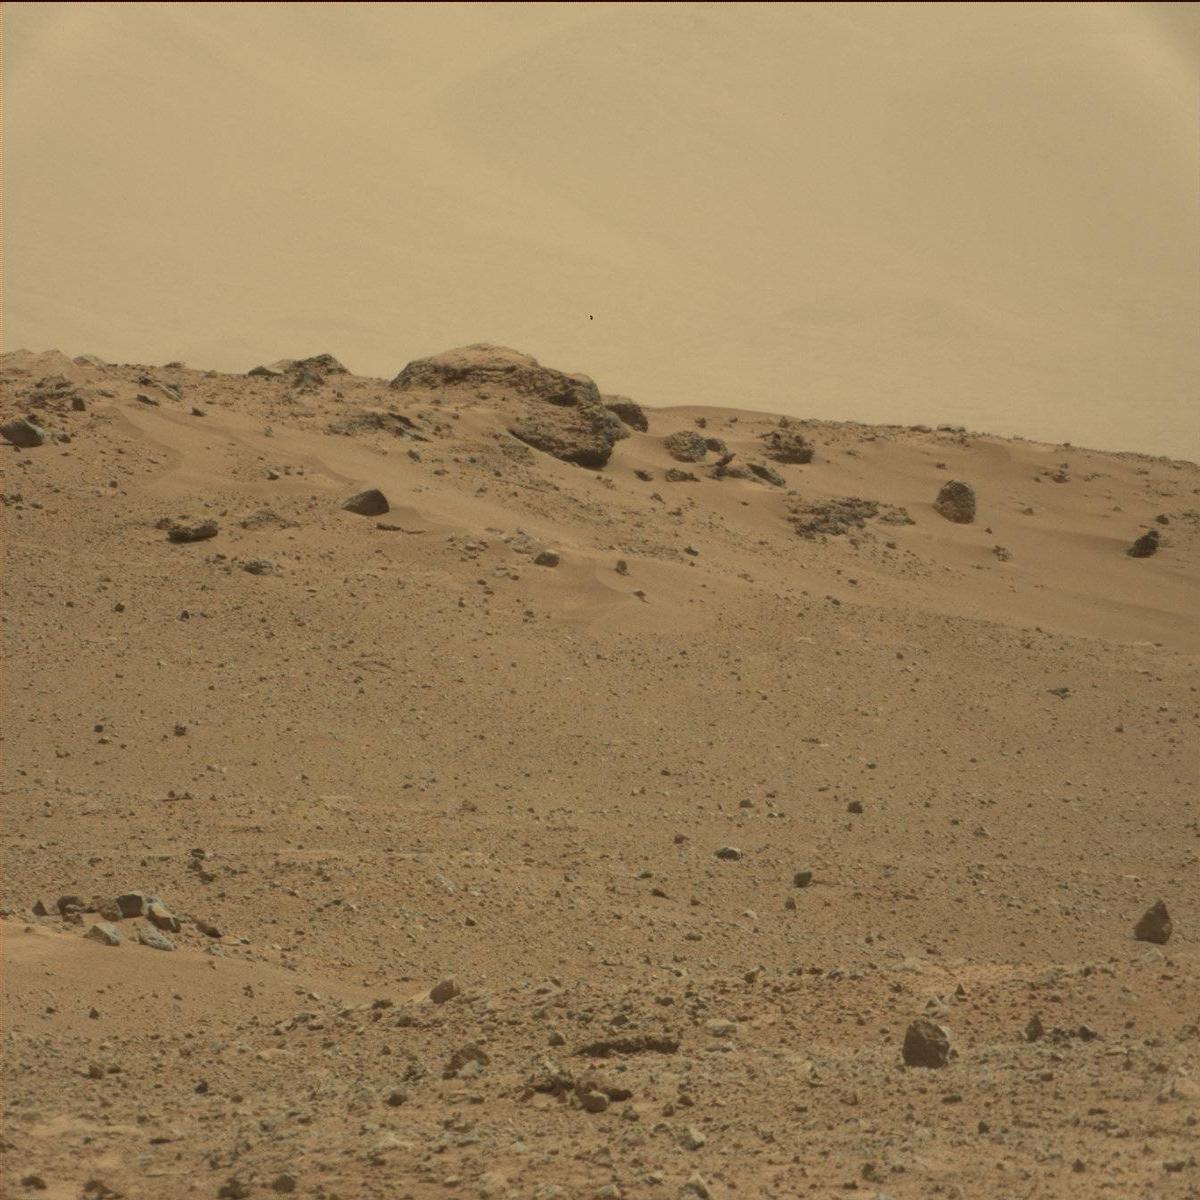
Terrain classes present: Bedrock, Ridge, Rock, Sand / Soil